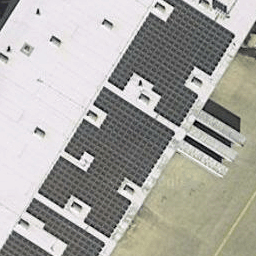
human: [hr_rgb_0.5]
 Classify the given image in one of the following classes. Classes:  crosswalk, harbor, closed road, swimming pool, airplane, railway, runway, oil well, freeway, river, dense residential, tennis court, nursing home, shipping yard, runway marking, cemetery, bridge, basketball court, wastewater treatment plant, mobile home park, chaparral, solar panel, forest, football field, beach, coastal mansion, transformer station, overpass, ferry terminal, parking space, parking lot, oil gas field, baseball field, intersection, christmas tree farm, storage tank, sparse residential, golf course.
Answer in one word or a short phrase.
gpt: solar panel